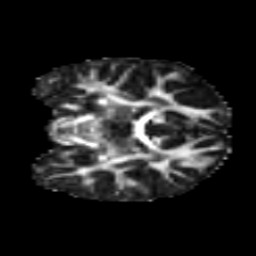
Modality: FA
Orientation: coronal
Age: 12
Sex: male
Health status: ill
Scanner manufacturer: ge
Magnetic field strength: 3 T
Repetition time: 6.752 s
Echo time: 0.079 s